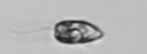
Label: flagellate